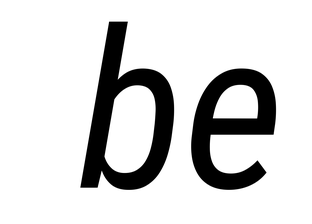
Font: Roboto-Italic_Condensed_Italic